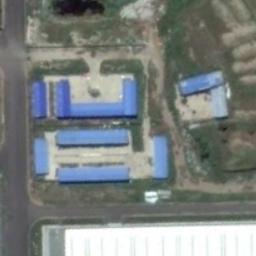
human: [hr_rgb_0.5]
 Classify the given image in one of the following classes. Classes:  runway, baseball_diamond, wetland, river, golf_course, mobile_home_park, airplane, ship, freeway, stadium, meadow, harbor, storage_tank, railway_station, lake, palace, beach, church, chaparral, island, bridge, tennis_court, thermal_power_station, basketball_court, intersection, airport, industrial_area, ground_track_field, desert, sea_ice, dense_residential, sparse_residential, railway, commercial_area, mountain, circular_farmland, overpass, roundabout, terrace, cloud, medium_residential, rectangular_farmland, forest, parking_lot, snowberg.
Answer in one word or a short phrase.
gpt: industrial_area